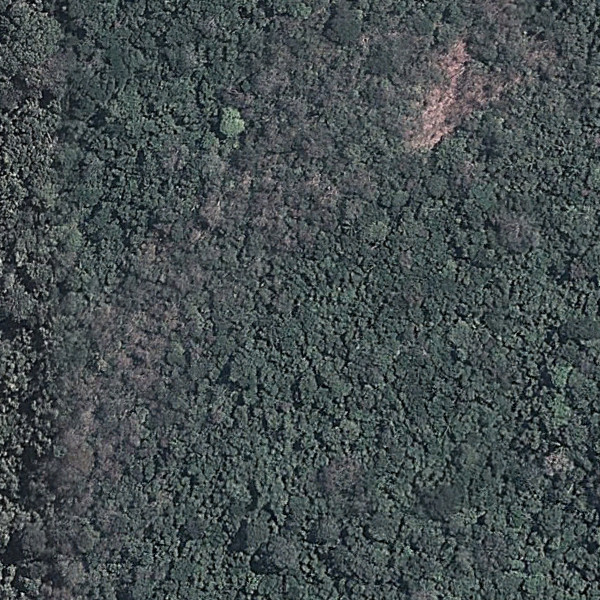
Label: Forest